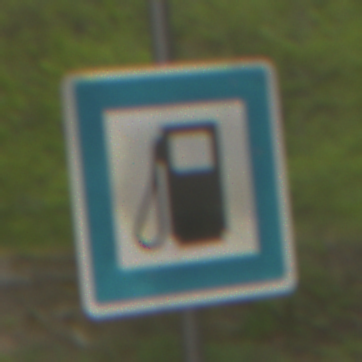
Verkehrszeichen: Tankstelle
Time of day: MorningAfternoon
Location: Outdoor (Nature)
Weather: Overcast
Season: NotSpecified
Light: Natural